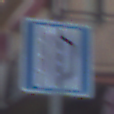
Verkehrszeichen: NothalteUndPannenbucht
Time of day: SunriseSunset
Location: Outdoor (Urban)
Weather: Clear
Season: NotSpecified
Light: Natural